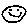
Label: smiley face